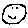
Label: smiley face